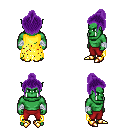
a pixel art fantasy rpg character, male body template, orc, green skin, yellow tattered cape, red pants, purple short topknot hairstyle, white cloth bandages, gold boots, four views (front, back, left, right), 2x2 character sprite sheet, small pixel art, hard edges, no anti-aliasing